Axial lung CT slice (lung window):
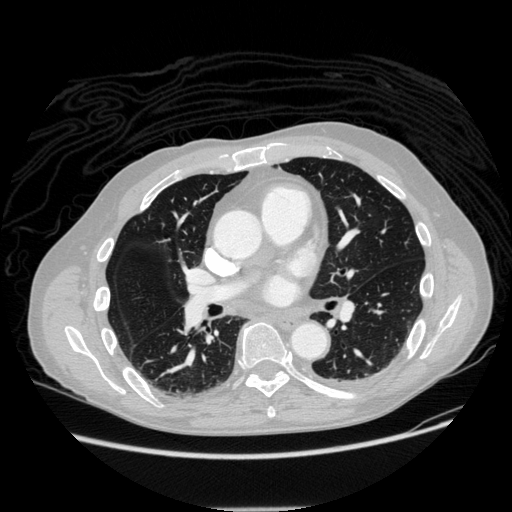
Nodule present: no